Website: apple
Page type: billing-address
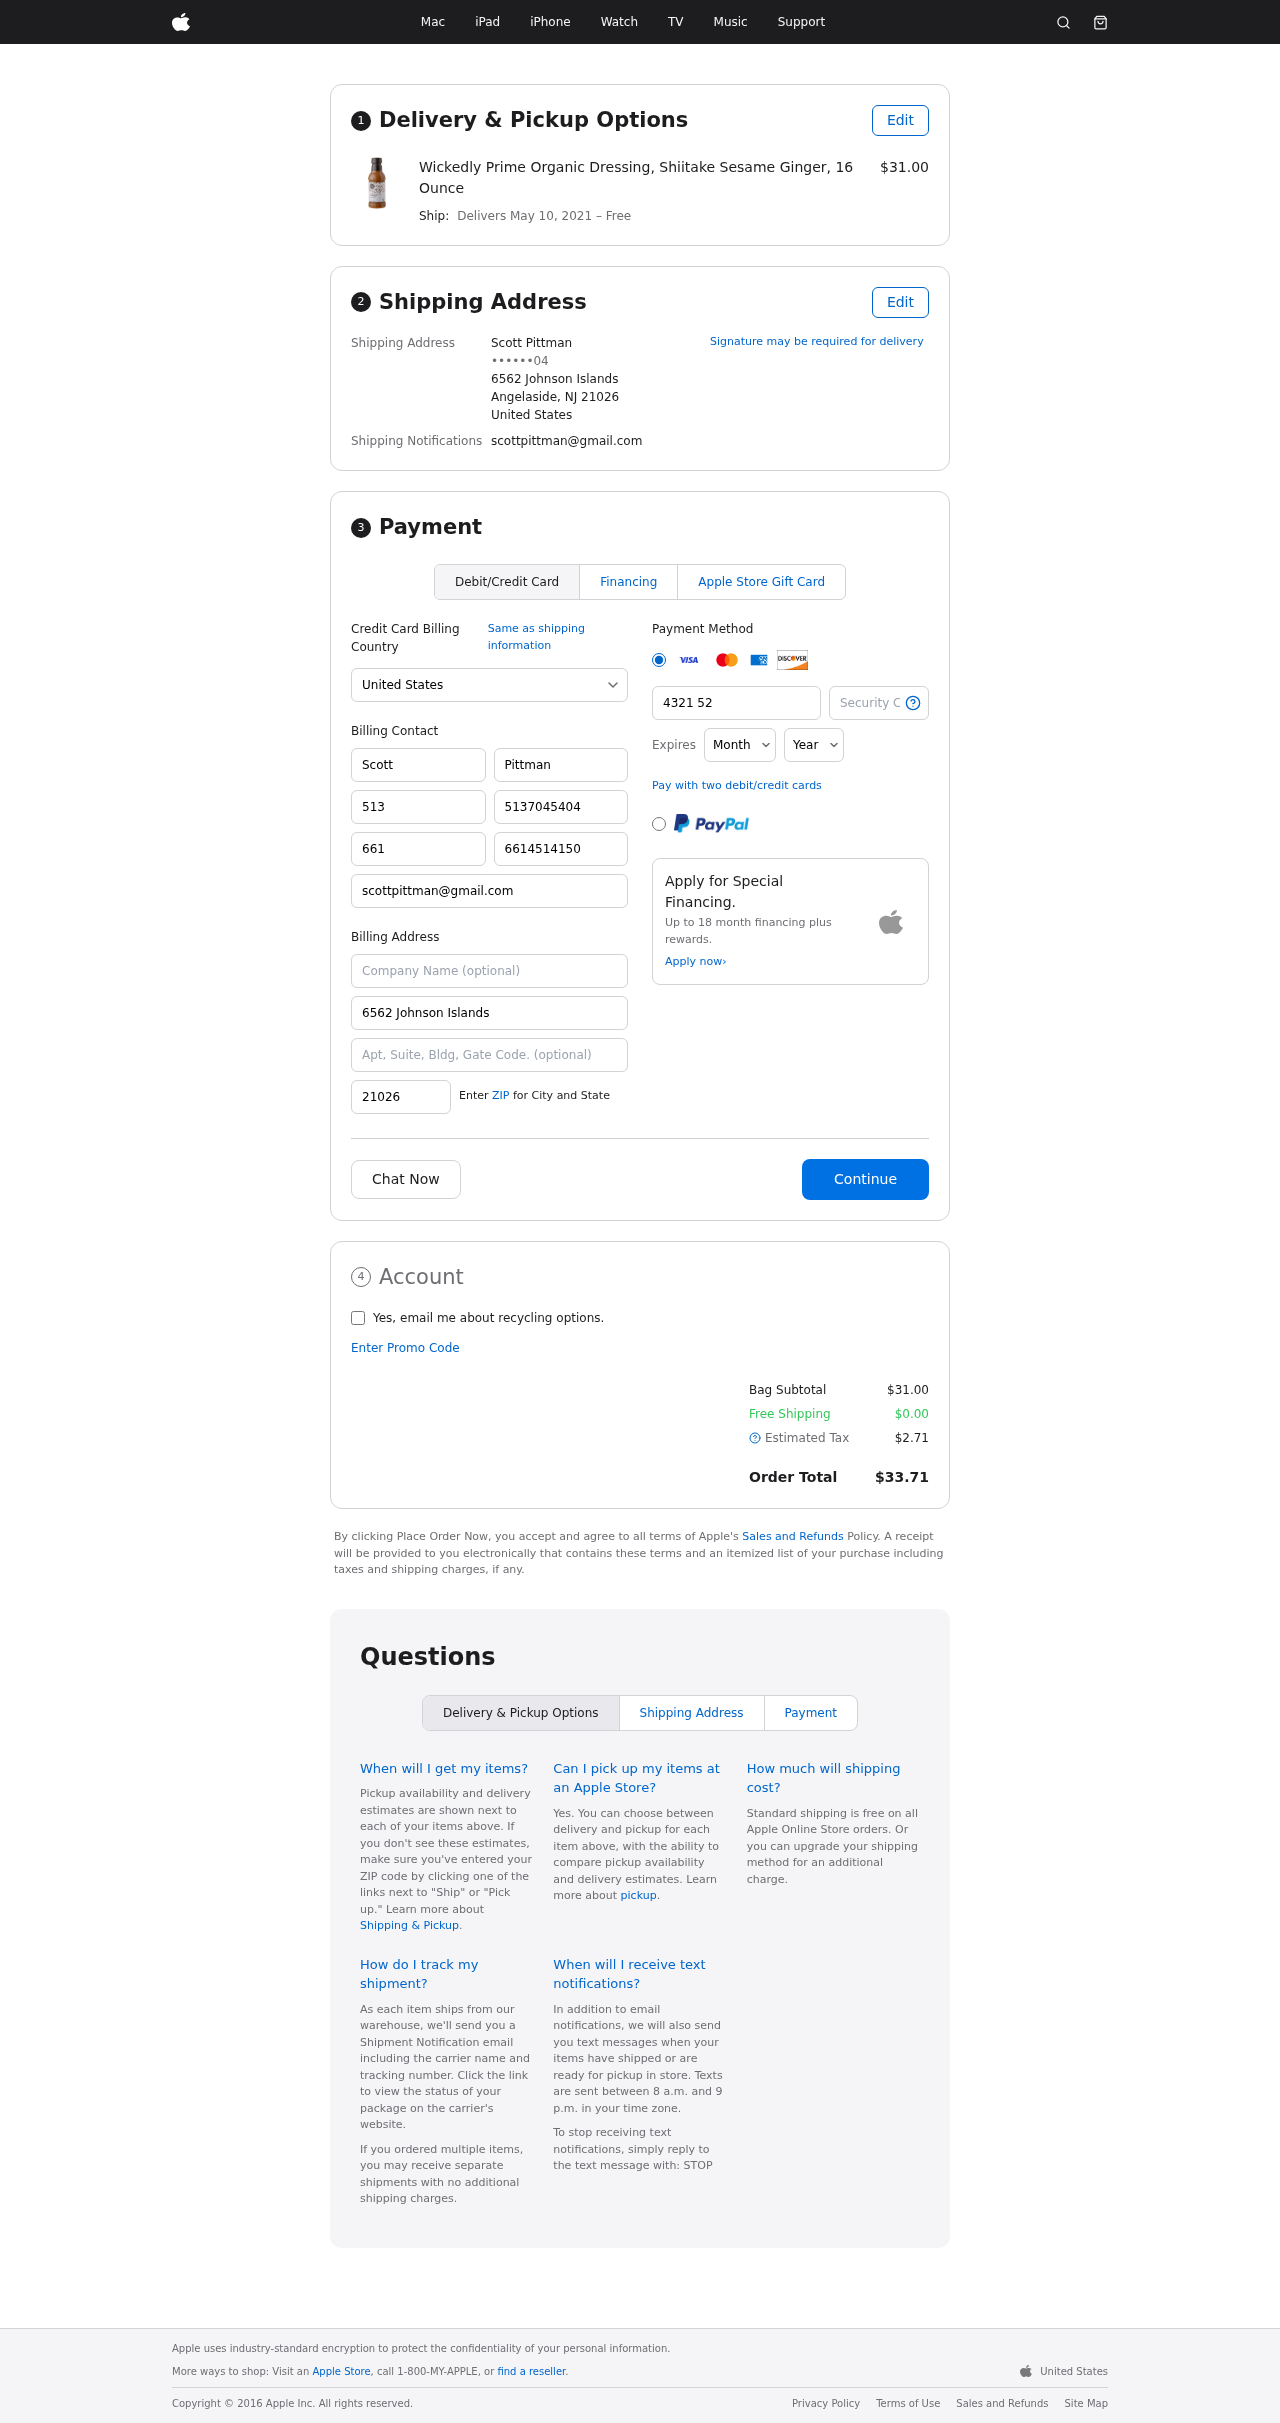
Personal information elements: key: PII_CARD_CVV
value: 438
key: PII_CARD_EXPIRY_MONTH
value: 10
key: PII_CARD_EXPIRY_YEAR
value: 29
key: PII_CARD_NUMBER
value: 4321 5236 1914 4681
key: PII_CITY_STATE_ZIP
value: Angelaside, NJ 21026
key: PII_COUNTRY
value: United States
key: PII_EMAIL
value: scottpittman@gmail.com
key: PII_FULLNAME
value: Scott Pittman
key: PII_STREET
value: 6562 Johnson Islands
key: PII_PHONE_MASKED
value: ••••••04
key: PII_BILLING_FIRSTNAME
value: Scott
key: PII_BILLING_LASTNAME
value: Pittman
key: PII_BILLING_PHONE_AREA
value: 513
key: PII_BILLING_PHONE
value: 5137045404
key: PII_BILLING_PHONE_ALT_AREA
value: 661
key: PII_BILLING_PHONE_ALT
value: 6614514150
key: PII_BILLING_EMAIL
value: scottpittman@gmail.com
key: PII_BILLING_STREET
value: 6562 Johnson Islands
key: PII_BILLING_POSTCODE
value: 21026
Product elements: key: PRODUCT1_NAME
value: Wickedly Prime Organic Dressing, Shiitake Sesame Ginger, 16 Ounce
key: PRODUCT1_PRICE
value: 31
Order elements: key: ORDER_DELIVERY_DATE
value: May 10, 2021
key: ORDER_SUBTOTAL
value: $31.00
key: ORDER_SHIPPING_COST
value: $0.00
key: ORDER_TAX
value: $2.71
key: ORDER_TOTAL
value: $33.71